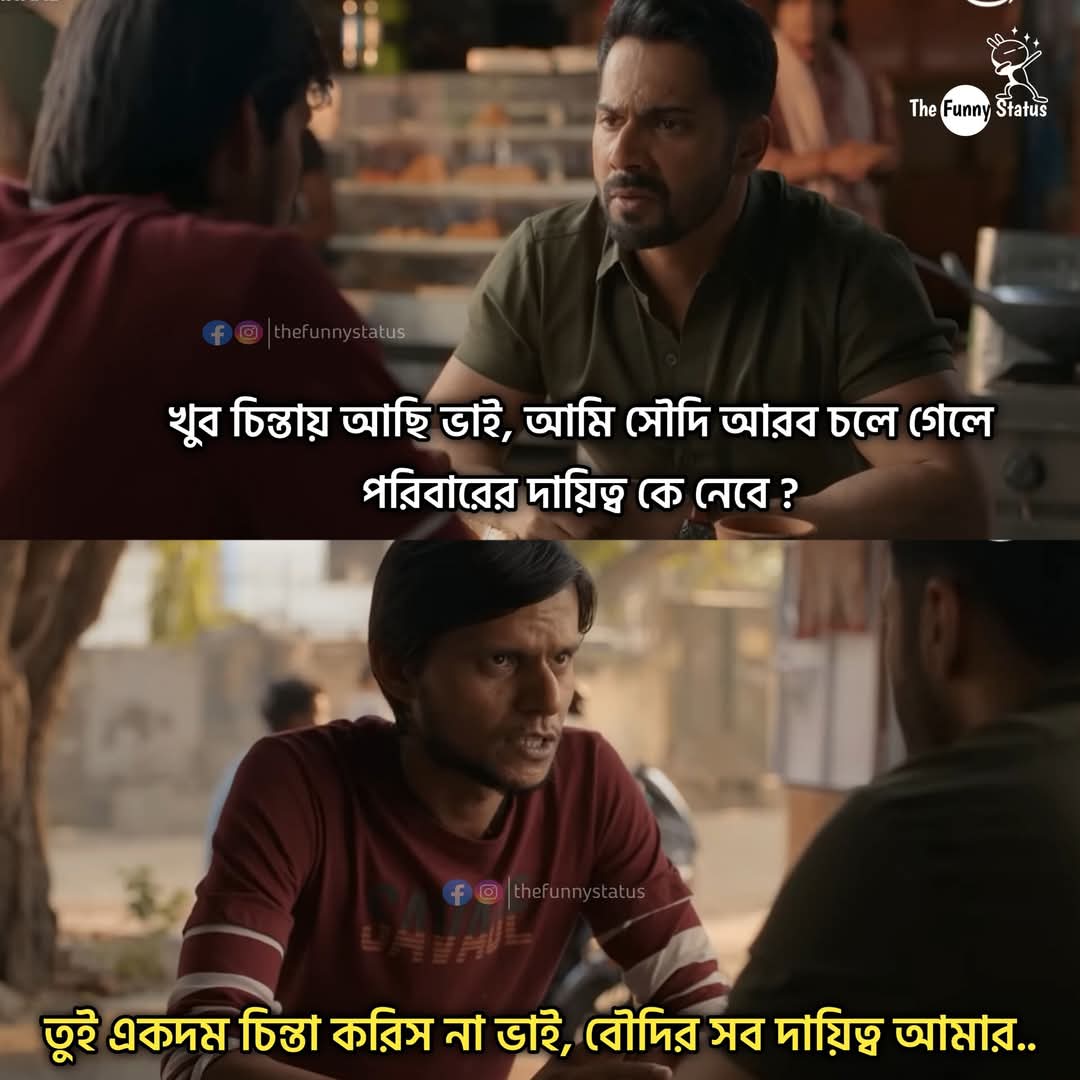
Text: খুব চিন্তায় আছি ভাই, আমি সৌদি আরব চলে গেলে পরিবারের দায়িত্ব কে নেবে?
তুই একদম চিন্তা করিস না ভাই, বৌদির সব দায়িত্ব আমার..
Label: Non Hate